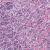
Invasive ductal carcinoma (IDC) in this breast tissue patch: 1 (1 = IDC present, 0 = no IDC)